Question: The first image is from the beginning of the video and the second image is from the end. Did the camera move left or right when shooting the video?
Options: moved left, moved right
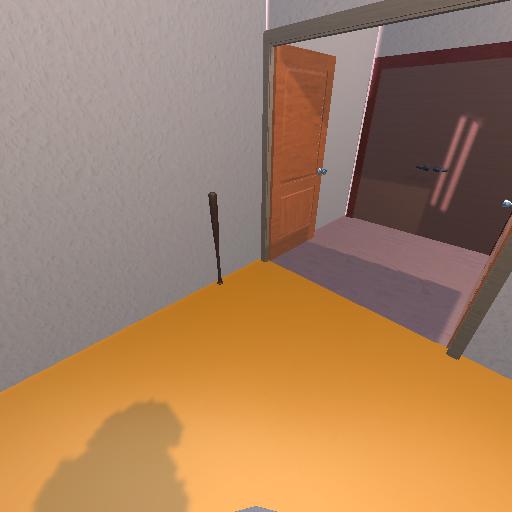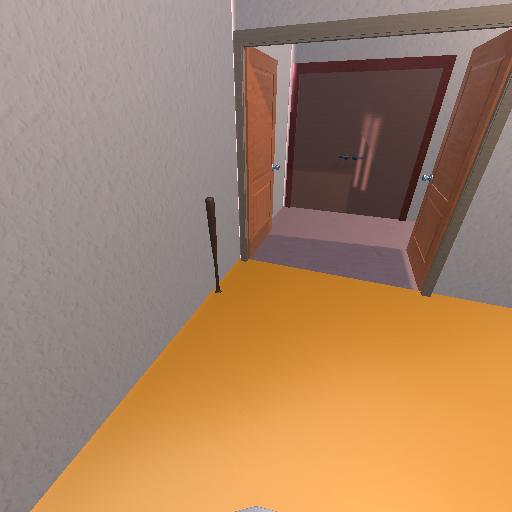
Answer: moved left